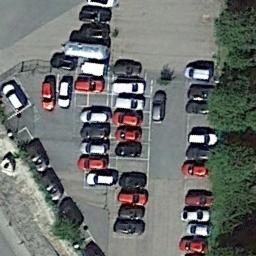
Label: parking_lot